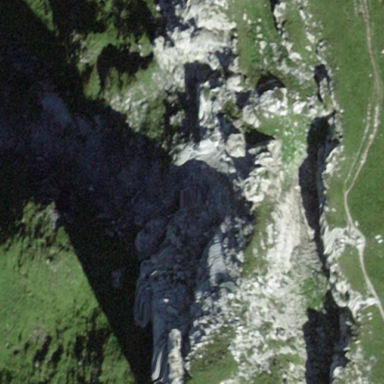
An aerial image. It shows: Landscape dominated by bare rock.